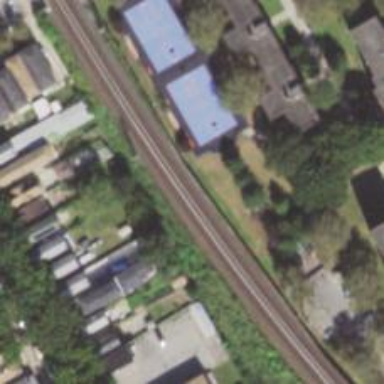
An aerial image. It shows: Electrified rail railway.